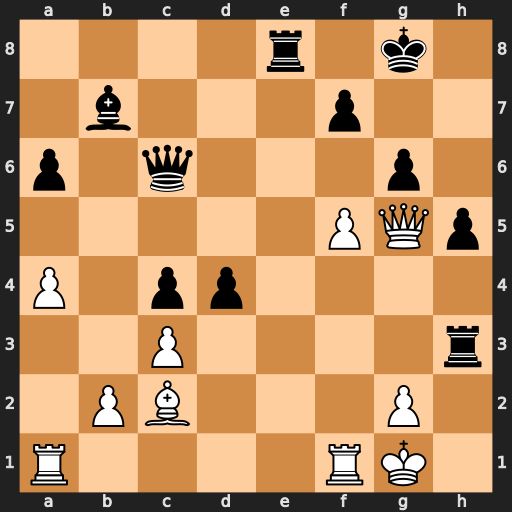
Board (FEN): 4r1k1/1b3p2/p1q3p1/5PQp/P1pp4/2P4r/1PB3P1/R4RK1
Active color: w
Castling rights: -
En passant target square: -
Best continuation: fxg6 f6 Rxf6 Rg3 Qxg3